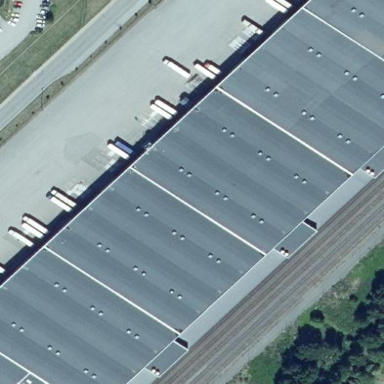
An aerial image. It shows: Warehouse building.